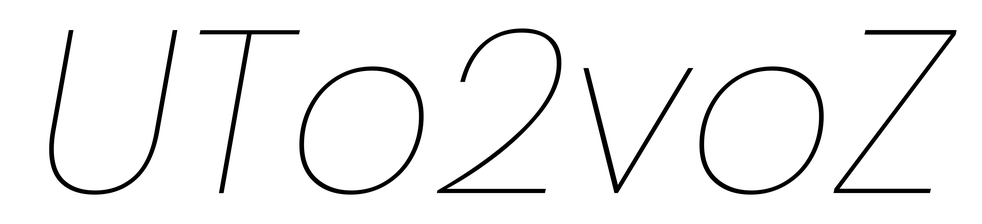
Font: Poppins-ThinItalic